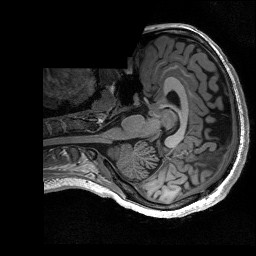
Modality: T1w
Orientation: axial
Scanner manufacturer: siemens
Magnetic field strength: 3 T
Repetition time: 2.53 s
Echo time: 0.00267 s